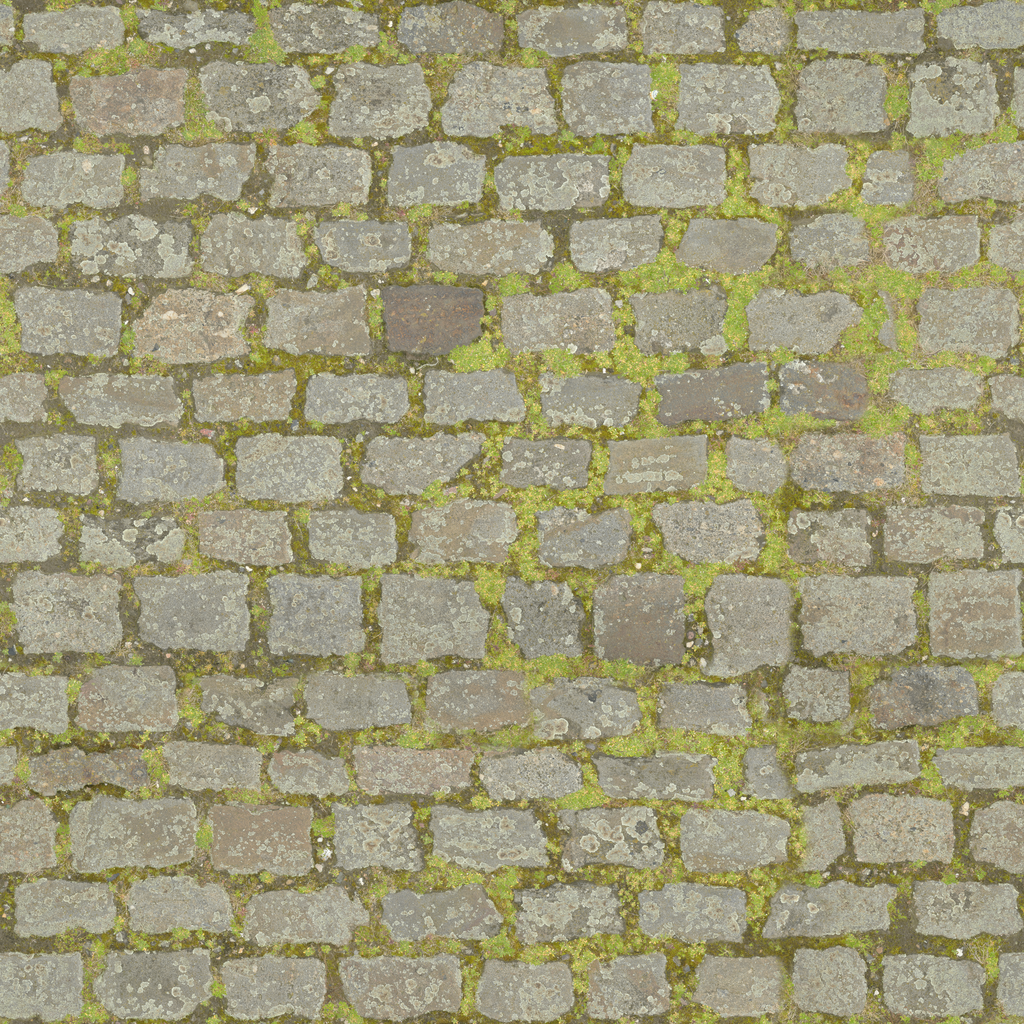
Texture map type: Color